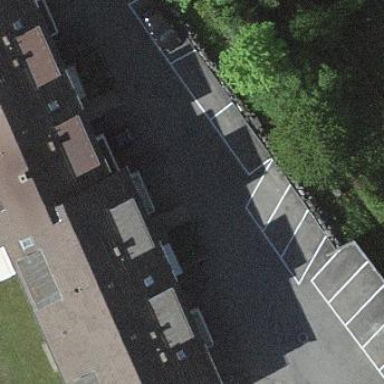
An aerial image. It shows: Residential building with gabled roof.